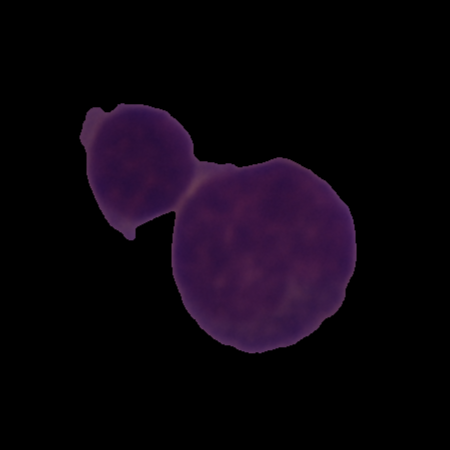
Label: healthy